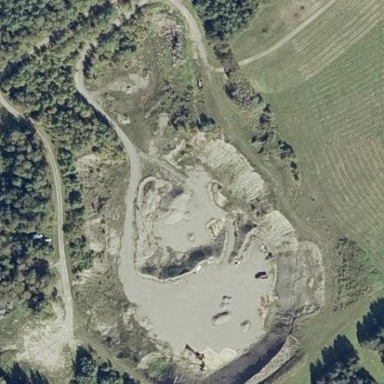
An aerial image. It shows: Quarry used for extracting aggregates.